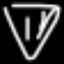
Label: diamond